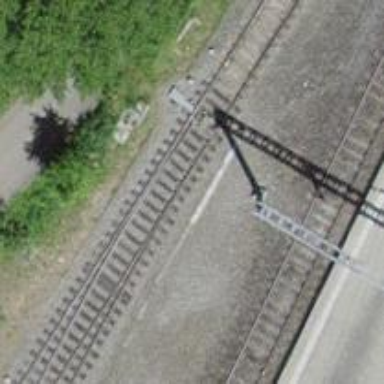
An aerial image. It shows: Railway yard with one track in service.